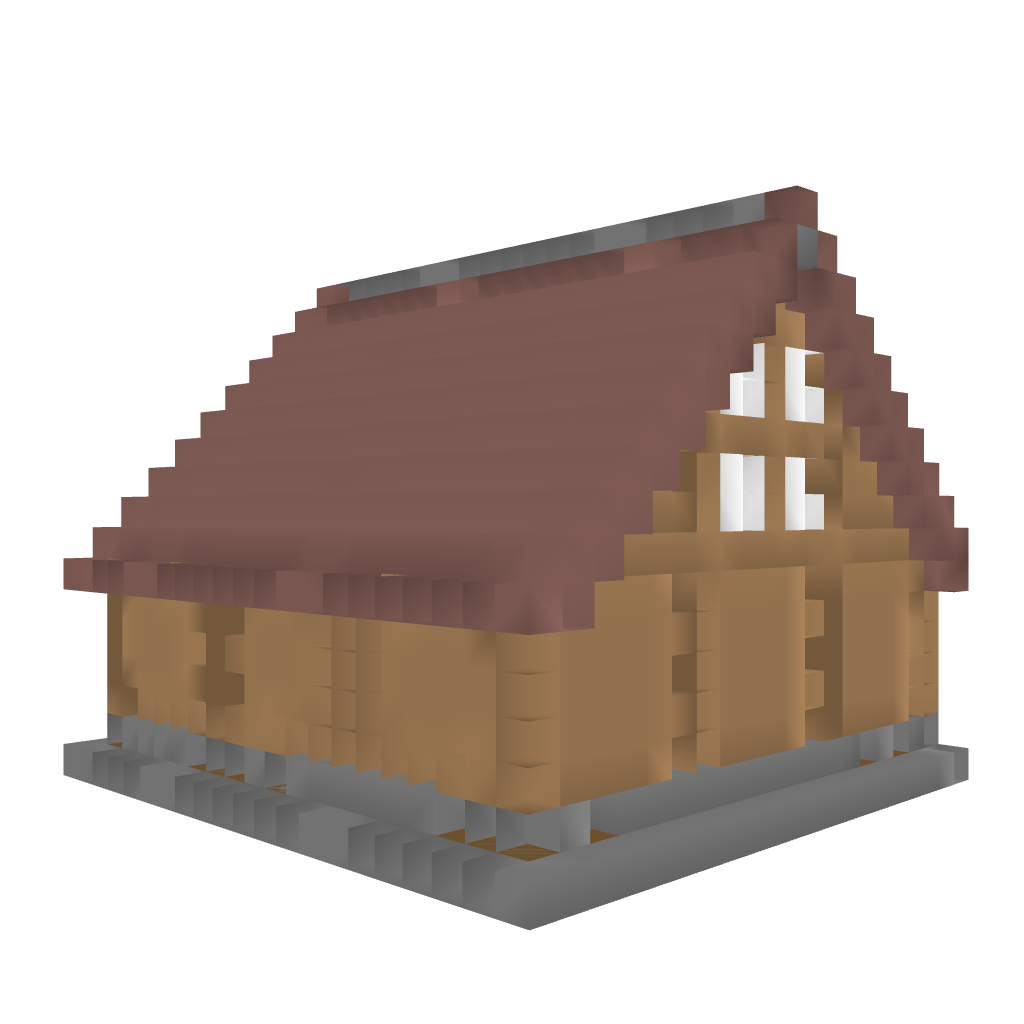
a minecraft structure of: Barn_Large high quality